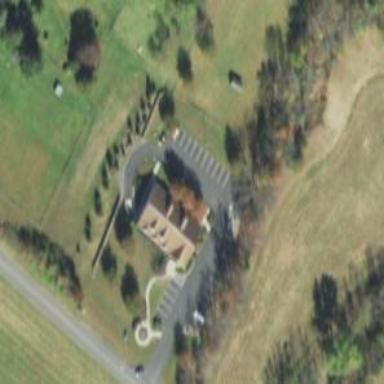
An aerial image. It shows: Veterinary facility.